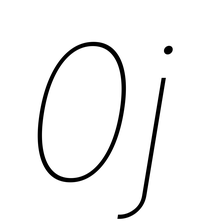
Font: Inter-Italic_Thin_Italic